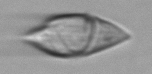
Label: Gyrodinium